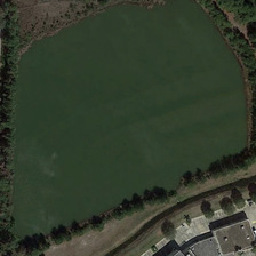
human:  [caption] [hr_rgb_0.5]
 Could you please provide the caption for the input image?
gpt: There is a park by the pond in the pond park.

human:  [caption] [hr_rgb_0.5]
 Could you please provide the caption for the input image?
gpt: There is also a park by the pond to see pond park.

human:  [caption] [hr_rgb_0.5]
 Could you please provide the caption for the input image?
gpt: In addition, there is a pond near a public park.

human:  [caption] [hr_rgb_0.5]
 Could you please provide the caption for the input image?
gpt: There is also a Park Next to the Lagoon to see lagoon.

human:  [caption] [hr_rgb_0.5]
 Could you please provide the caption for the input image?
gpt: There is also a park next to the pond, where you can enjoy the pond park.